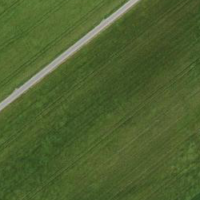
EUNIS habitat code: 52
Species observed at this site:
Tanacetum vulgare